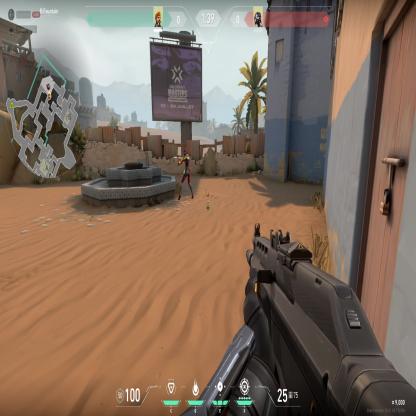
Label: enemy